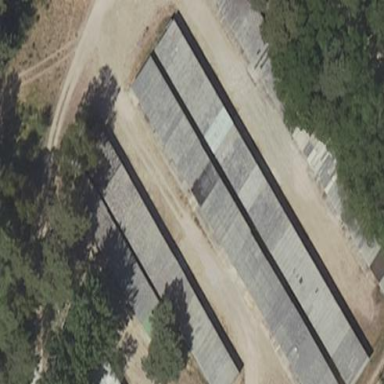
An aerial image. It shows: Group of garages.